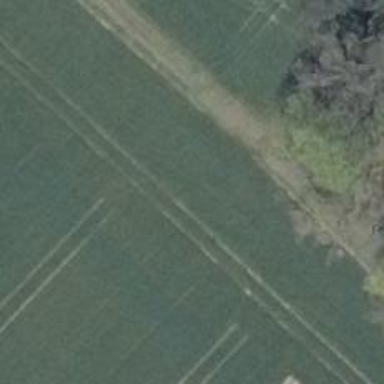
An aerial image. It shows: Grassy track road with grade 4 track type.